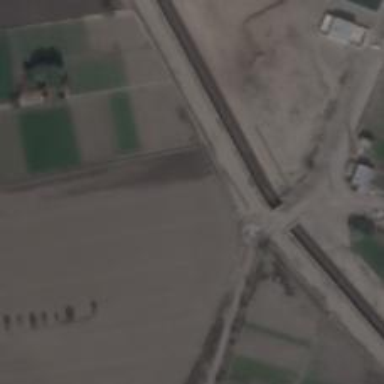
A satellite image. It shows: Unclassified road on bridge.